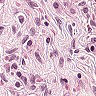
Metastatic tissue present: no